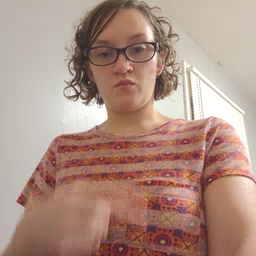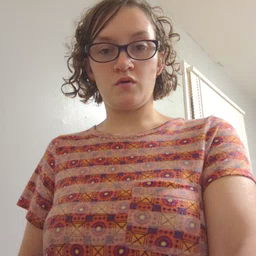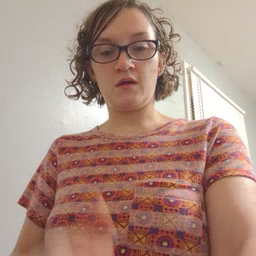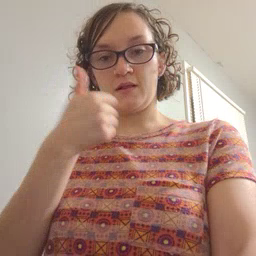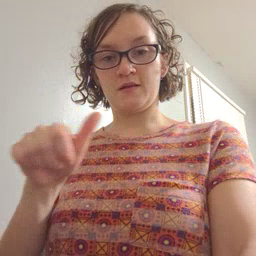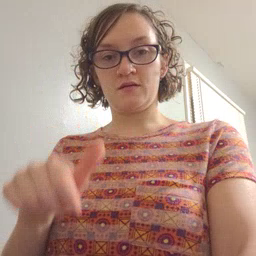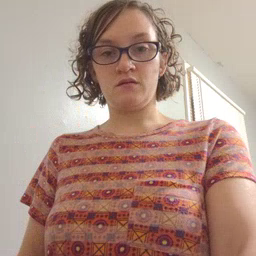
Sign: any